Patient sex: F
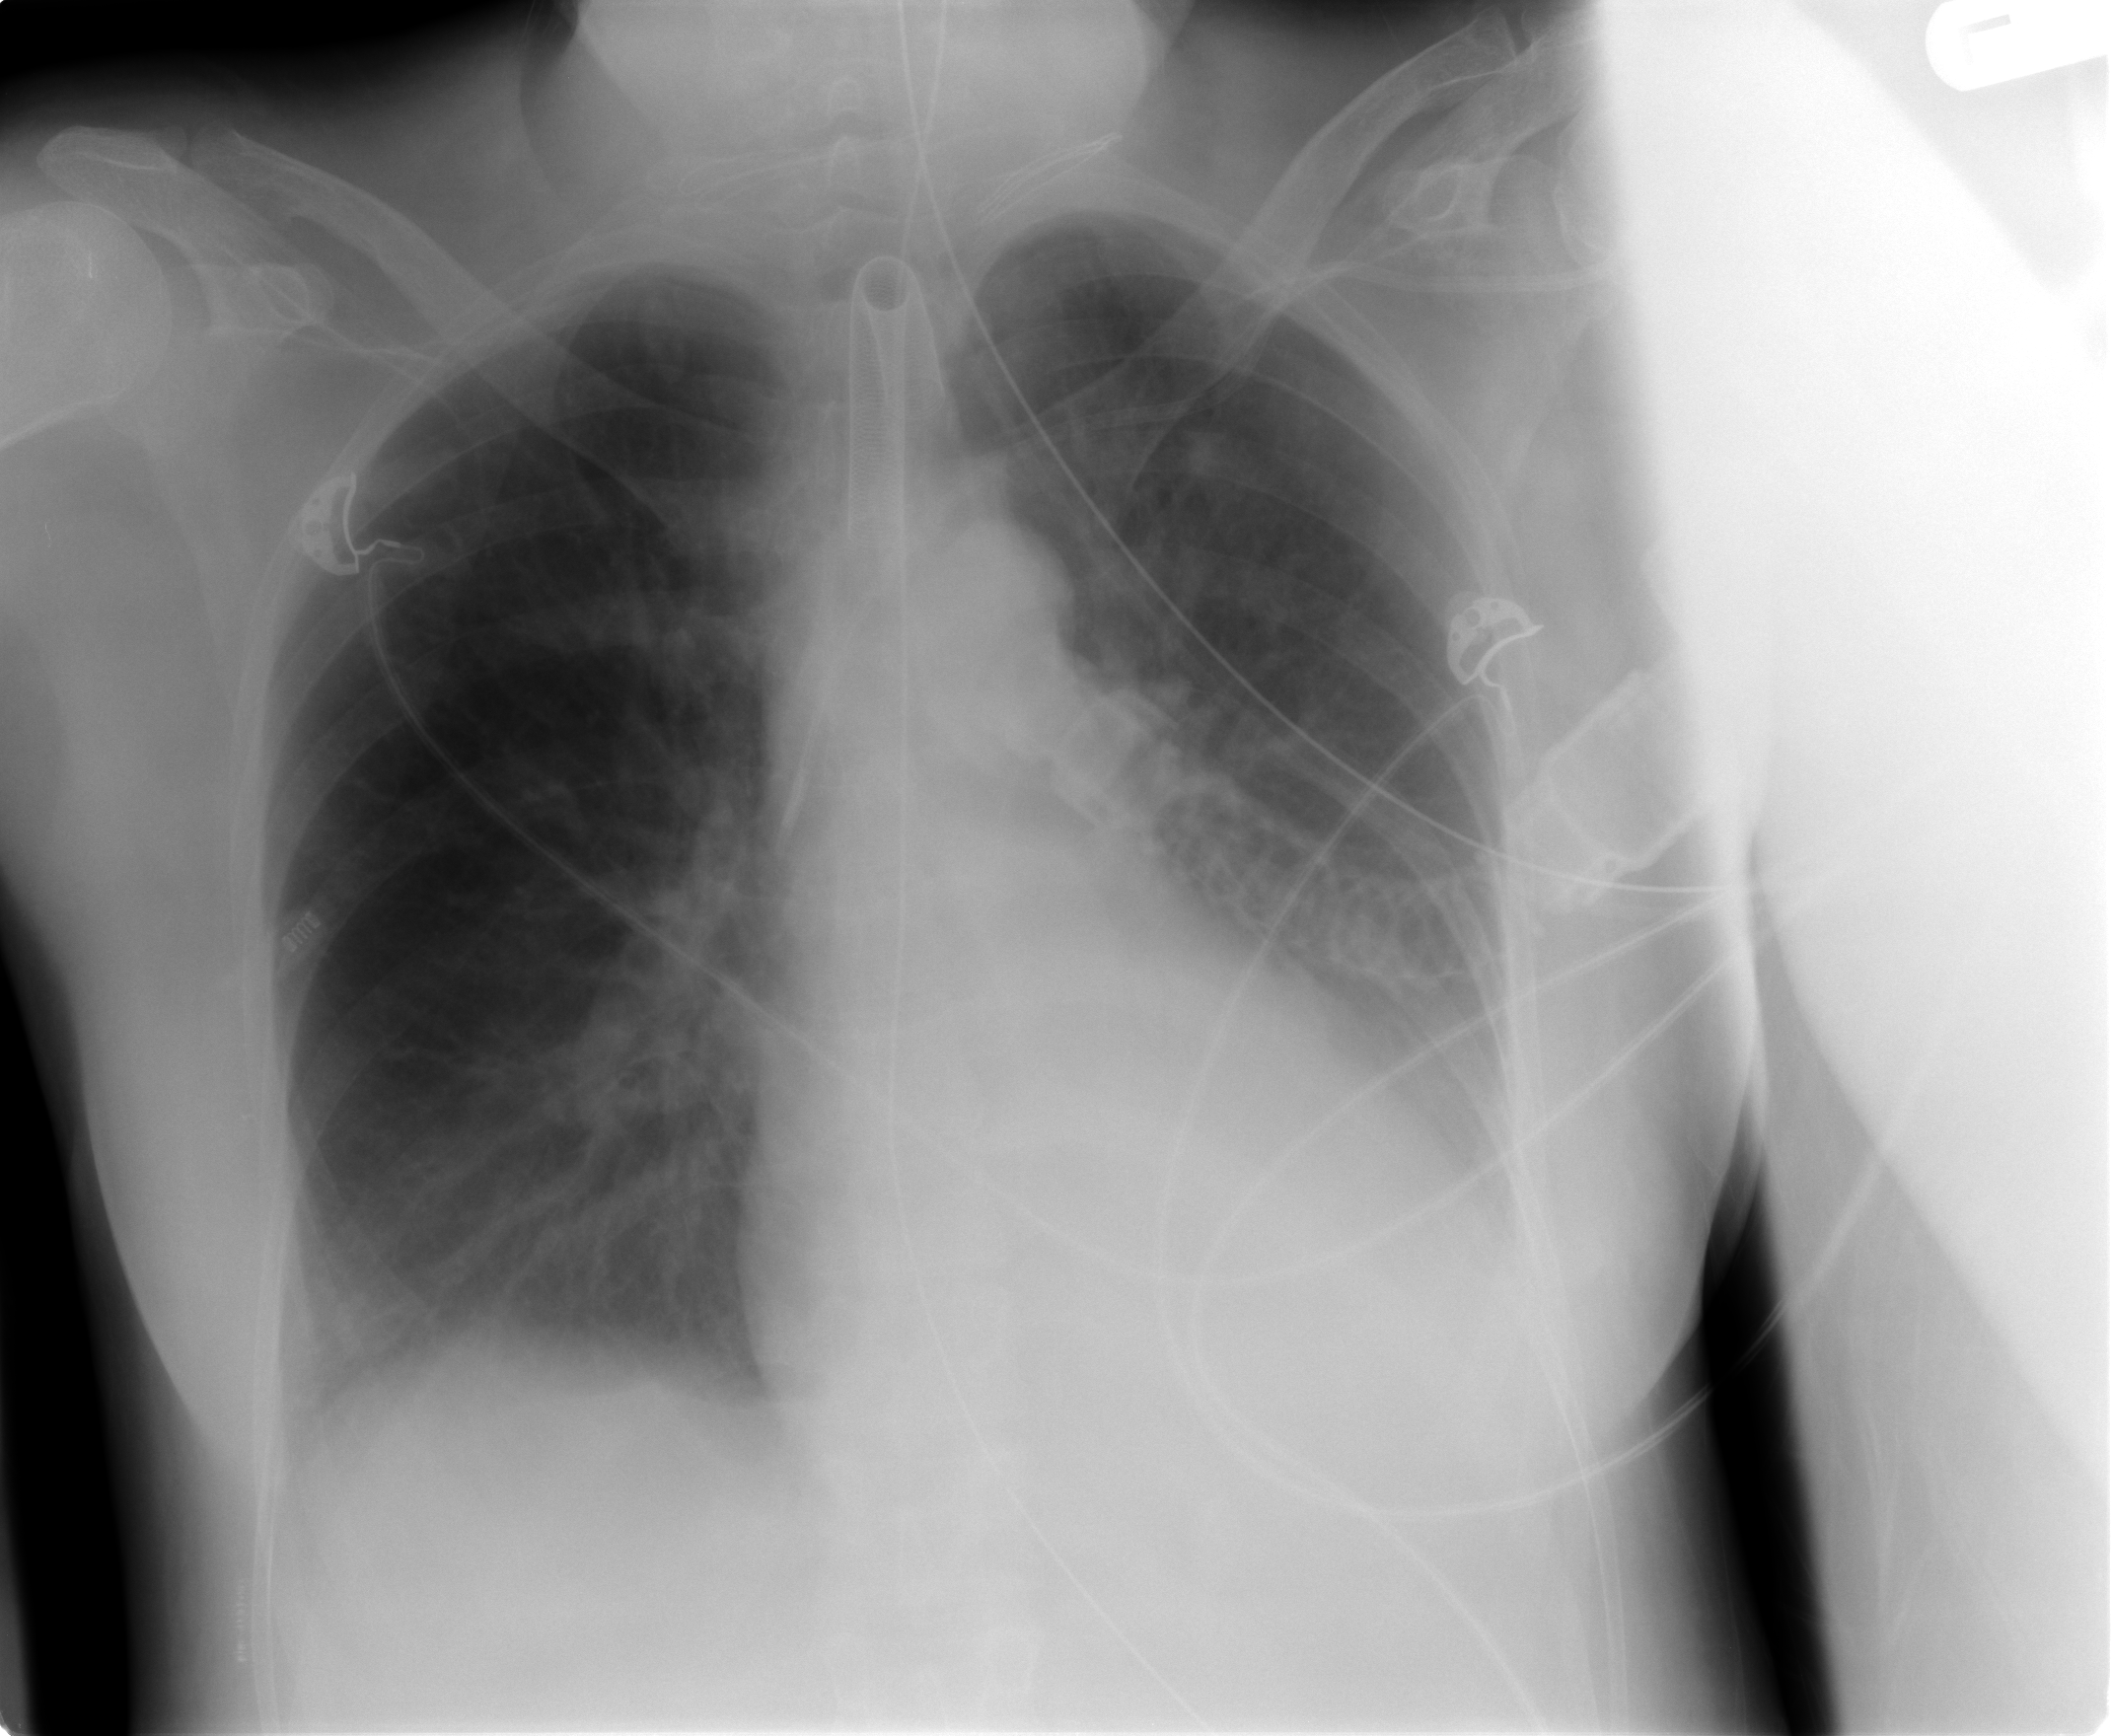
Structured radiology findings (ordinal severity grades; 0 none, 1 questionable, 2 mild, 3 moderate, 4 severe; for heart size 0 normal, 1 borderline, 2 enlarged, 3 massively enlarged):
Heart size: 2
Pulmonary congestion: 2
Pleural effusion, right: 1
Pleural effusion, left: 2
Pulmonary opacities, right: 0
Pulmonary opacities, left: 0
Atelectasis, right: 2
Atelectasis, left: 2